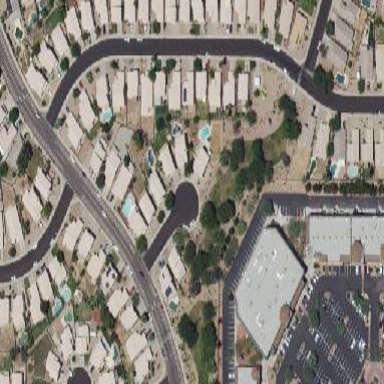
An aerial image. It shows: Single-family residential area.